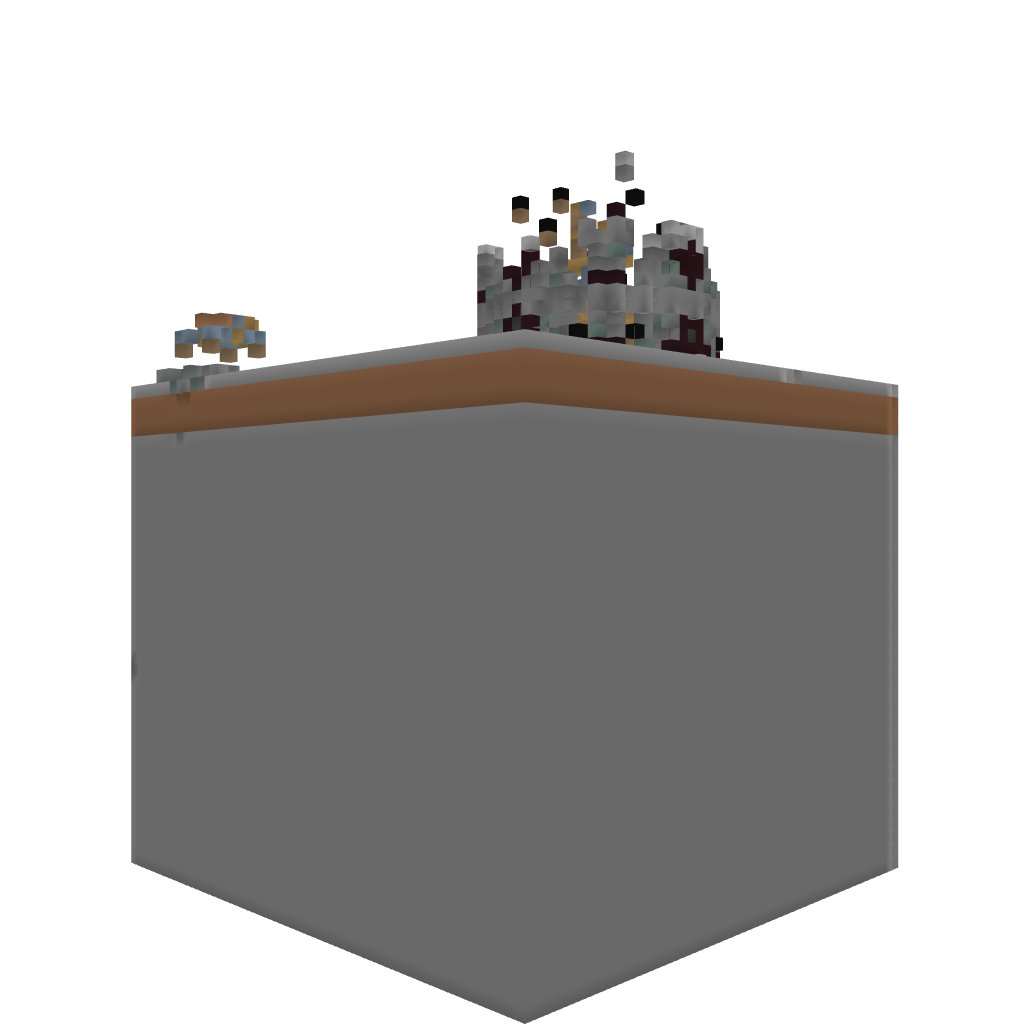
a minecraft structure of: Sunken Tower